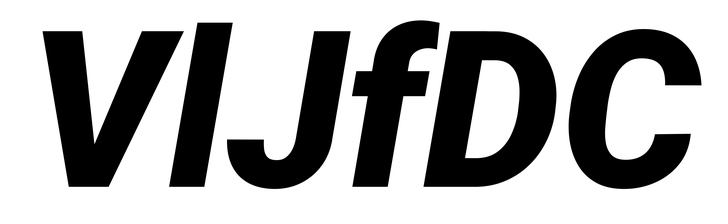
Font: Roboto-Italic_Black_Italic